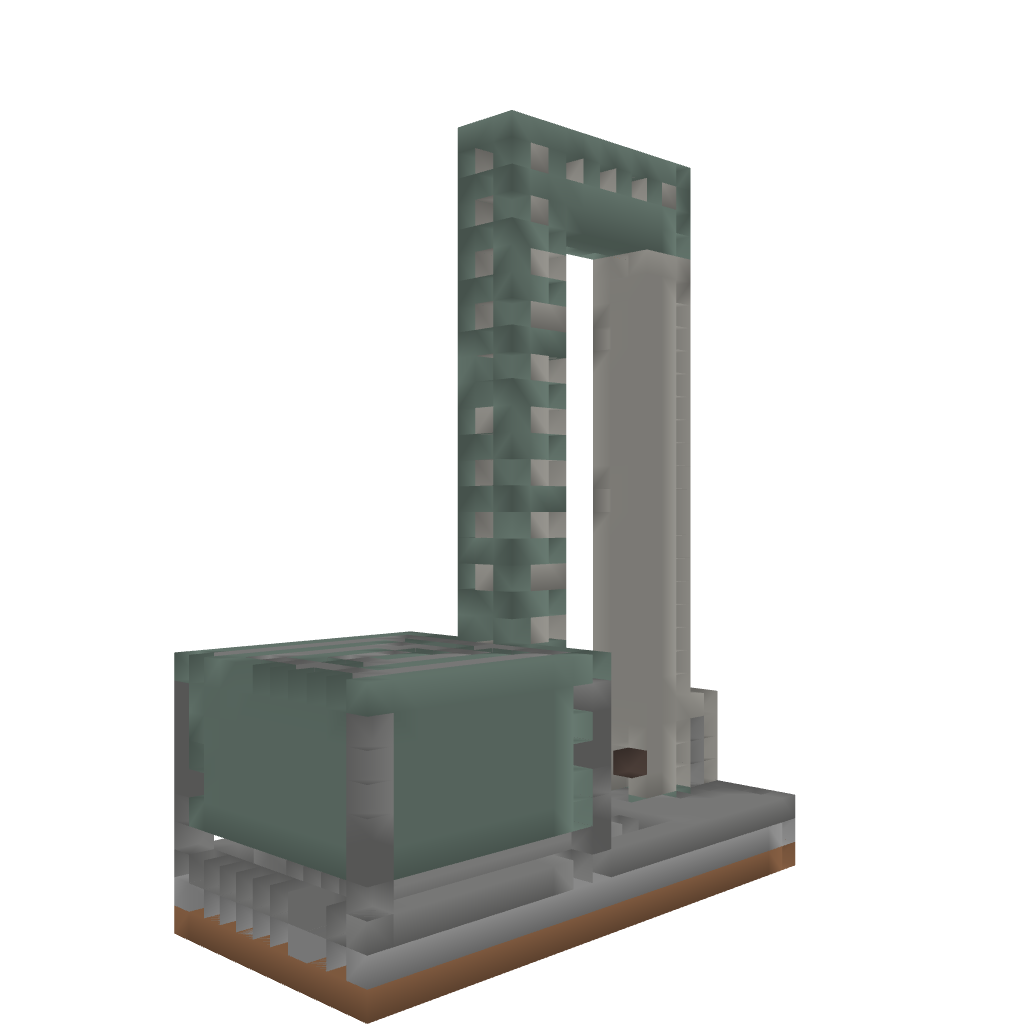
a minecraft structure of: Monsters/XP Trap